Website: lowes
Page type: review-order
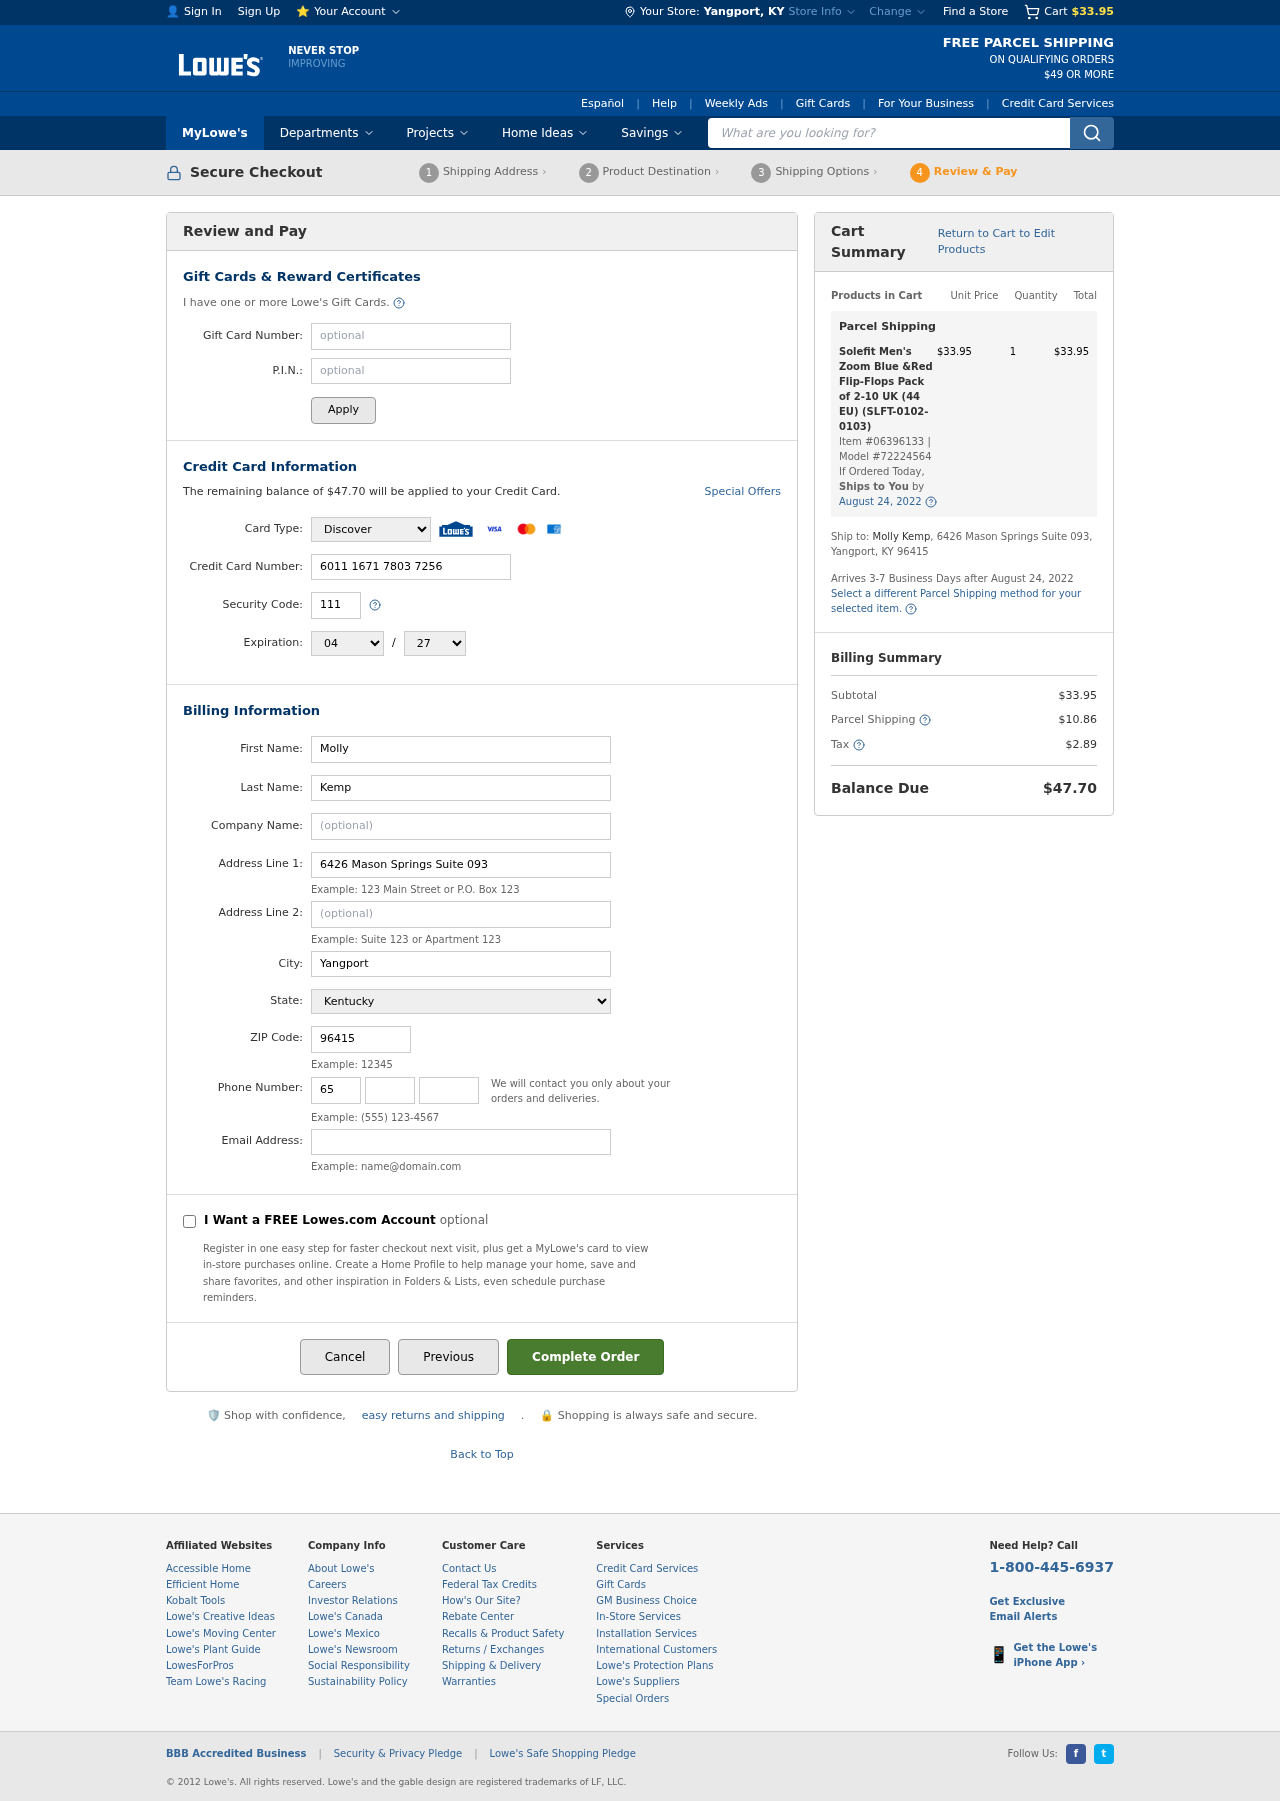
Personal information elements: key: PII_CARD_CVV
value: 111
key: PII_CARD_EXPIRY_MONTH
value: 04
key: PII_CARD_EXPIRY_YEAR
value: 27
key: PII_CARD_NUMBER
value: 6011 1671 7803 7256
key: PII_CARD_TYPE
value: Discover
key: PII_CITY
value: Yangport
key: PII_CITY_STATE
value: Yangport, KY
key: PII_EMAIL
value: molly.kemp@yahoo.com
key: PII_FIRSTNAME
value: Molly
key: PII_LASTNAME
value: Kemp
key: PII_PHONE_AREA
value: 652
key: PII_PHONE_PREFIX
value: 524
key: PII_PHONE_SUFFIX
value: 5691
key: PII_POSTCODE
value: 96415
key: PII_STATE
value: Kentucky
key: PII_STREET
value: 6426 Mason Springs Suite 093
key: PII_STREET2
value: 6426 Mason Springs Suite 093
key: PII_FULLNAME2
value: Molly Kemp
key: PII_STATE_ABBR
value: KY
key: PII_POSTCODE_FULL
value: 96415
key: PII_CITY_STATE_ZIP
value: Yangport, KY 96415
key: PII_POSTCODE_NUMERIC
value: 96415
Product elements: key: PRODUCT1_NAME
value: Solefit Men's Zoom Blue &Red Flip-Flops Pack of 2-10 UK (44 EU) (SLFT-0102-0103)
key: PRODUCT1_PRICE
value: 33.95
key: PRODUCT1_QUANTITY
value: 1
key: PRODUCT1_ITEM_NUMBER
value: Item #06396133
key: PRODUCT1_MODEL_NUMBER
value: Model #72224564
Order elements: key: ORDER_SUBTOTAL
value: $33.95
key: ORDER_BALANCE_DUE
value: $47.70
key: ORDER_SHIPPING_DATE
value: August 24, 2022
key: ORDER_ITEM_TOTAL
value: $33.95
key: ORDER_SHIPPING_DATE2
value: August 24, 2022
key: ORDER_SHIPPING_COST
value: $10.86
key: ORDER_TAX
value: $2.89
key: ORDER_TOTAL
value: $47.70
Search elements: key: HEADER_SEARCH
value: What are you looking for?